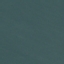
Land use / land cover: SeaLake